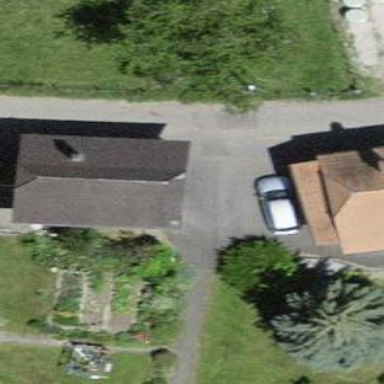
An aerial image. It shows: Simple and straightforward house.